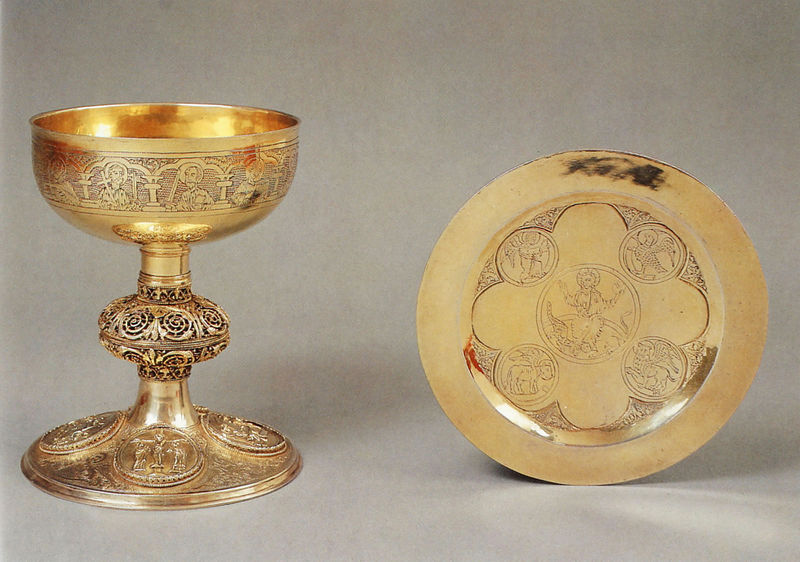
Titel: Kelch und Patene
Standort: Herstellungsort: Köln (EU - D - NRW)
Institution: Köln, St. Aposteln
Schlagwörter: fuß, muster, ornament, schale, teller, gold, kelch, kreis, rund, ornamente, verzierung, vergoldet, kreuz, kreise, pfau, heiligenschein, christus, abendmahl, hirte, angewandte kunst, spirale, medaillons, embleme, sakralkunst, eucharistie, christus als guter hirte